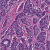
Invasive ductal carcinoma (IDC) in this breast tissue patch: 1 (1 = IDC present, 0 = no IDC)